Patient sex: F
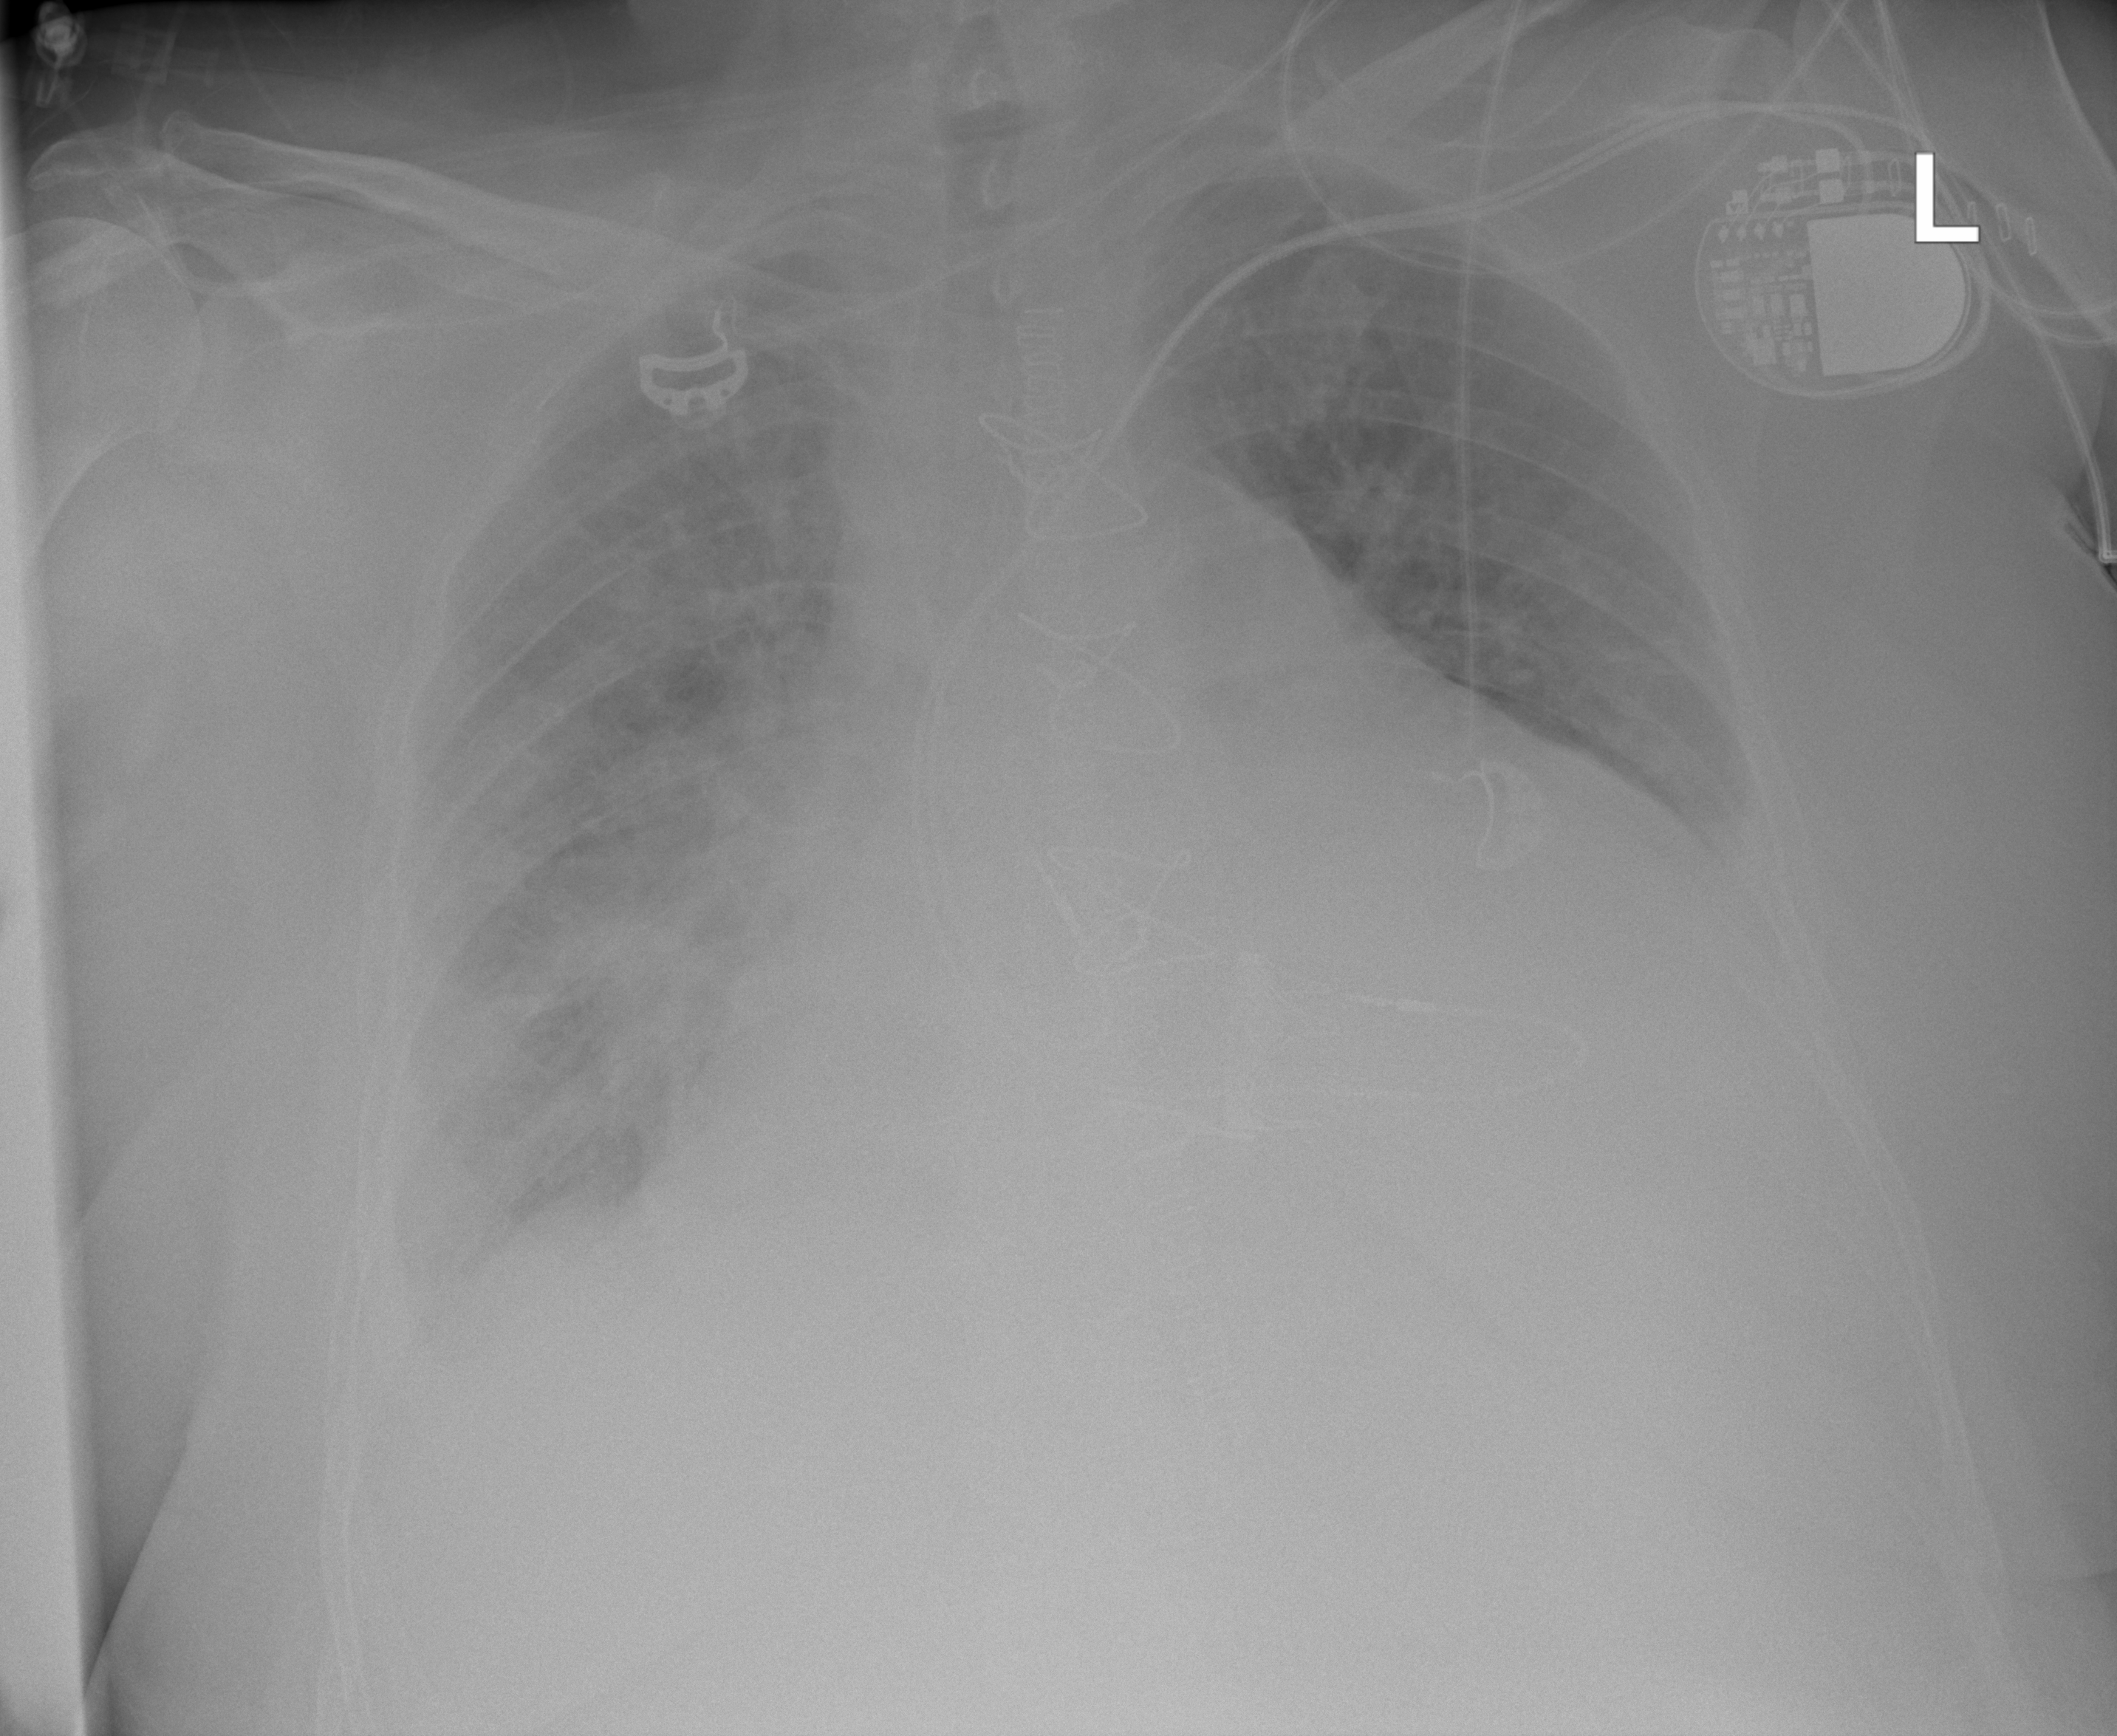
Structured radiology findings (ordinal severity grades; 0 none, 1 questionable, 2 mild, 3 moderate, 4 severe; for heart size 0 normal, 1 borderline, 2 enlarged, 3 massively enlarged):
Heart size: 3
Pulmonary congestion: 2
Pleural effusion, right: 2
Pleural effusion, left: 2
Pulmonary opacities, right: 3
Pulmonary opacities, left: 2
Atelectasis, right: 2
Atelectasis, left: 2